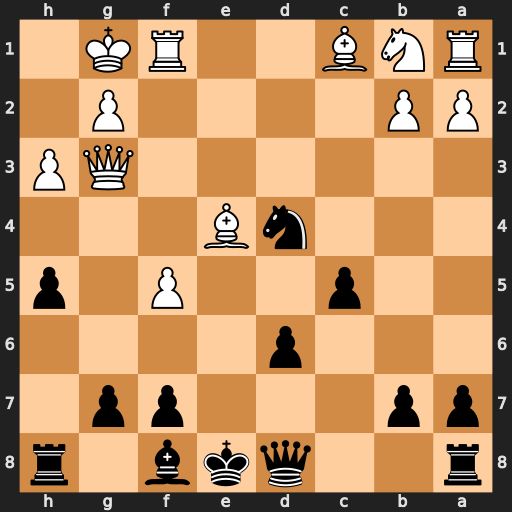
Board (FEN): r2qkb1r/pp3pp1/3p4/2p2P1p/3nB3/6QP/PP4P1/RNB2RK1
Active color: b
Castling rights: kq
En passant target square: -
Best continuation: Ne2+ Kh2 Nxg3